Aerial crown-view tile of a tropical tree (Barro Colorado Island, Panama), acquired 20240813:
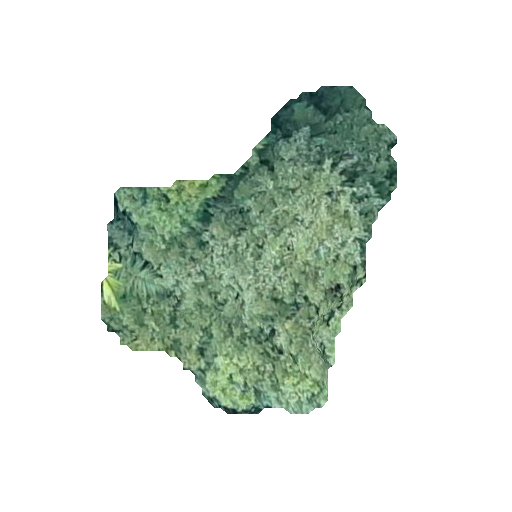
Species: Pouteria stipitata
GBIF accepted scientific name: Pouteria stipitata
Crown area: 92.451 m²